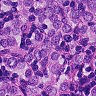
Metastatic tissue present: yes